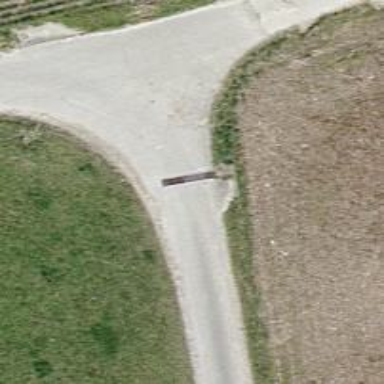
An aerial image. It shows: Cattle grid barrier.